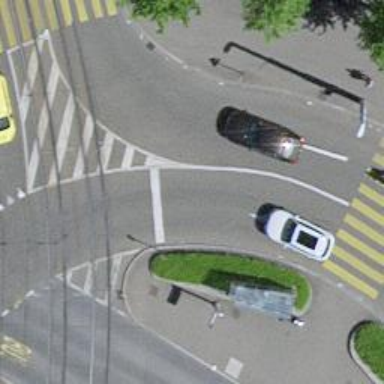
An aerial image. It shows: Secondary road with asphalt surface leading to roundabout.